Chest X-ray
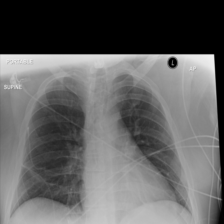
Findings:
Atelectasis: negative
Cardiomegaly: negative
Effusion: negative
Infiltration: negative
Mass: negative
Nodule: negative
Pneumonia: negative
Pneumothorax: negative
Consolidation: negative
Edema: negative
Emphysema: negative
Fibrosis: negative
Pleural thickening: negative
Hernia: negative